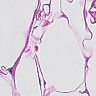
Metastatic tissue present: no